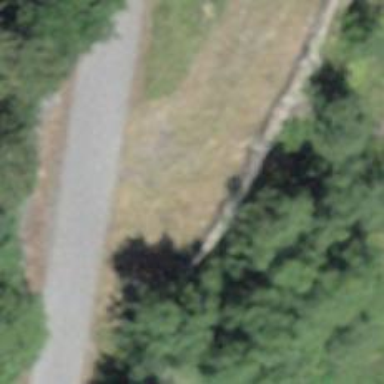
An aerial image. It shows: Unpaved path.